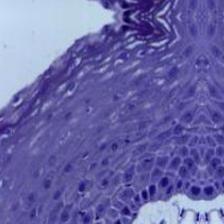
Diagnosis: Normal